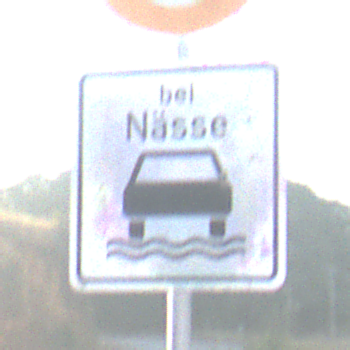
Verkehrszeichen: BeiNaesse
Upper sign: Geschwindigkeit130
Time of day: SunriseSunset
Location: Outdoor (Nature)
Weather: Clear
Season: NotSpecified
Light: Natural